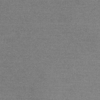
Label: dusty